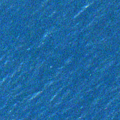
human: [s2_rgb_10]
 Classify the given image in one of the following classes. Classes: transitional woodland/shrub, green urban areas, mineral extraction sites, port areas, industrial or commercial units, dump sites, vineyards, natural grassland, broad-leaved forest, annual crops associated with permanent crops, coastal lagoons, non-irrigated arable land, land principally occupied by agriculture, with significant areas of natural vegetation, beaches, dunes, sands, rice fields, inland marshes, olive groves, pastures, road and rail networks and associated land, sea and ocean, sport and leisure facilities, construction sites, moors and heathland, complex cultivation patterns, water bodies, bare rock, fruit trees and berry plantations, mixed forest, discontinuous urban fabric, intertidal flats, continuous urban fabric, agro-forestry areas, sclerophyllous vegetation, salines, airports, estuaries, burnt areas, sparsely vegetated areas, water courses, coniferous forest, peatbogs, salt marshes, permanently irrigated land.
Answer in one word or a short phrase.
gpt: sea and ocean